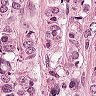
Metastatic tissue present: yes